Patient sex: M
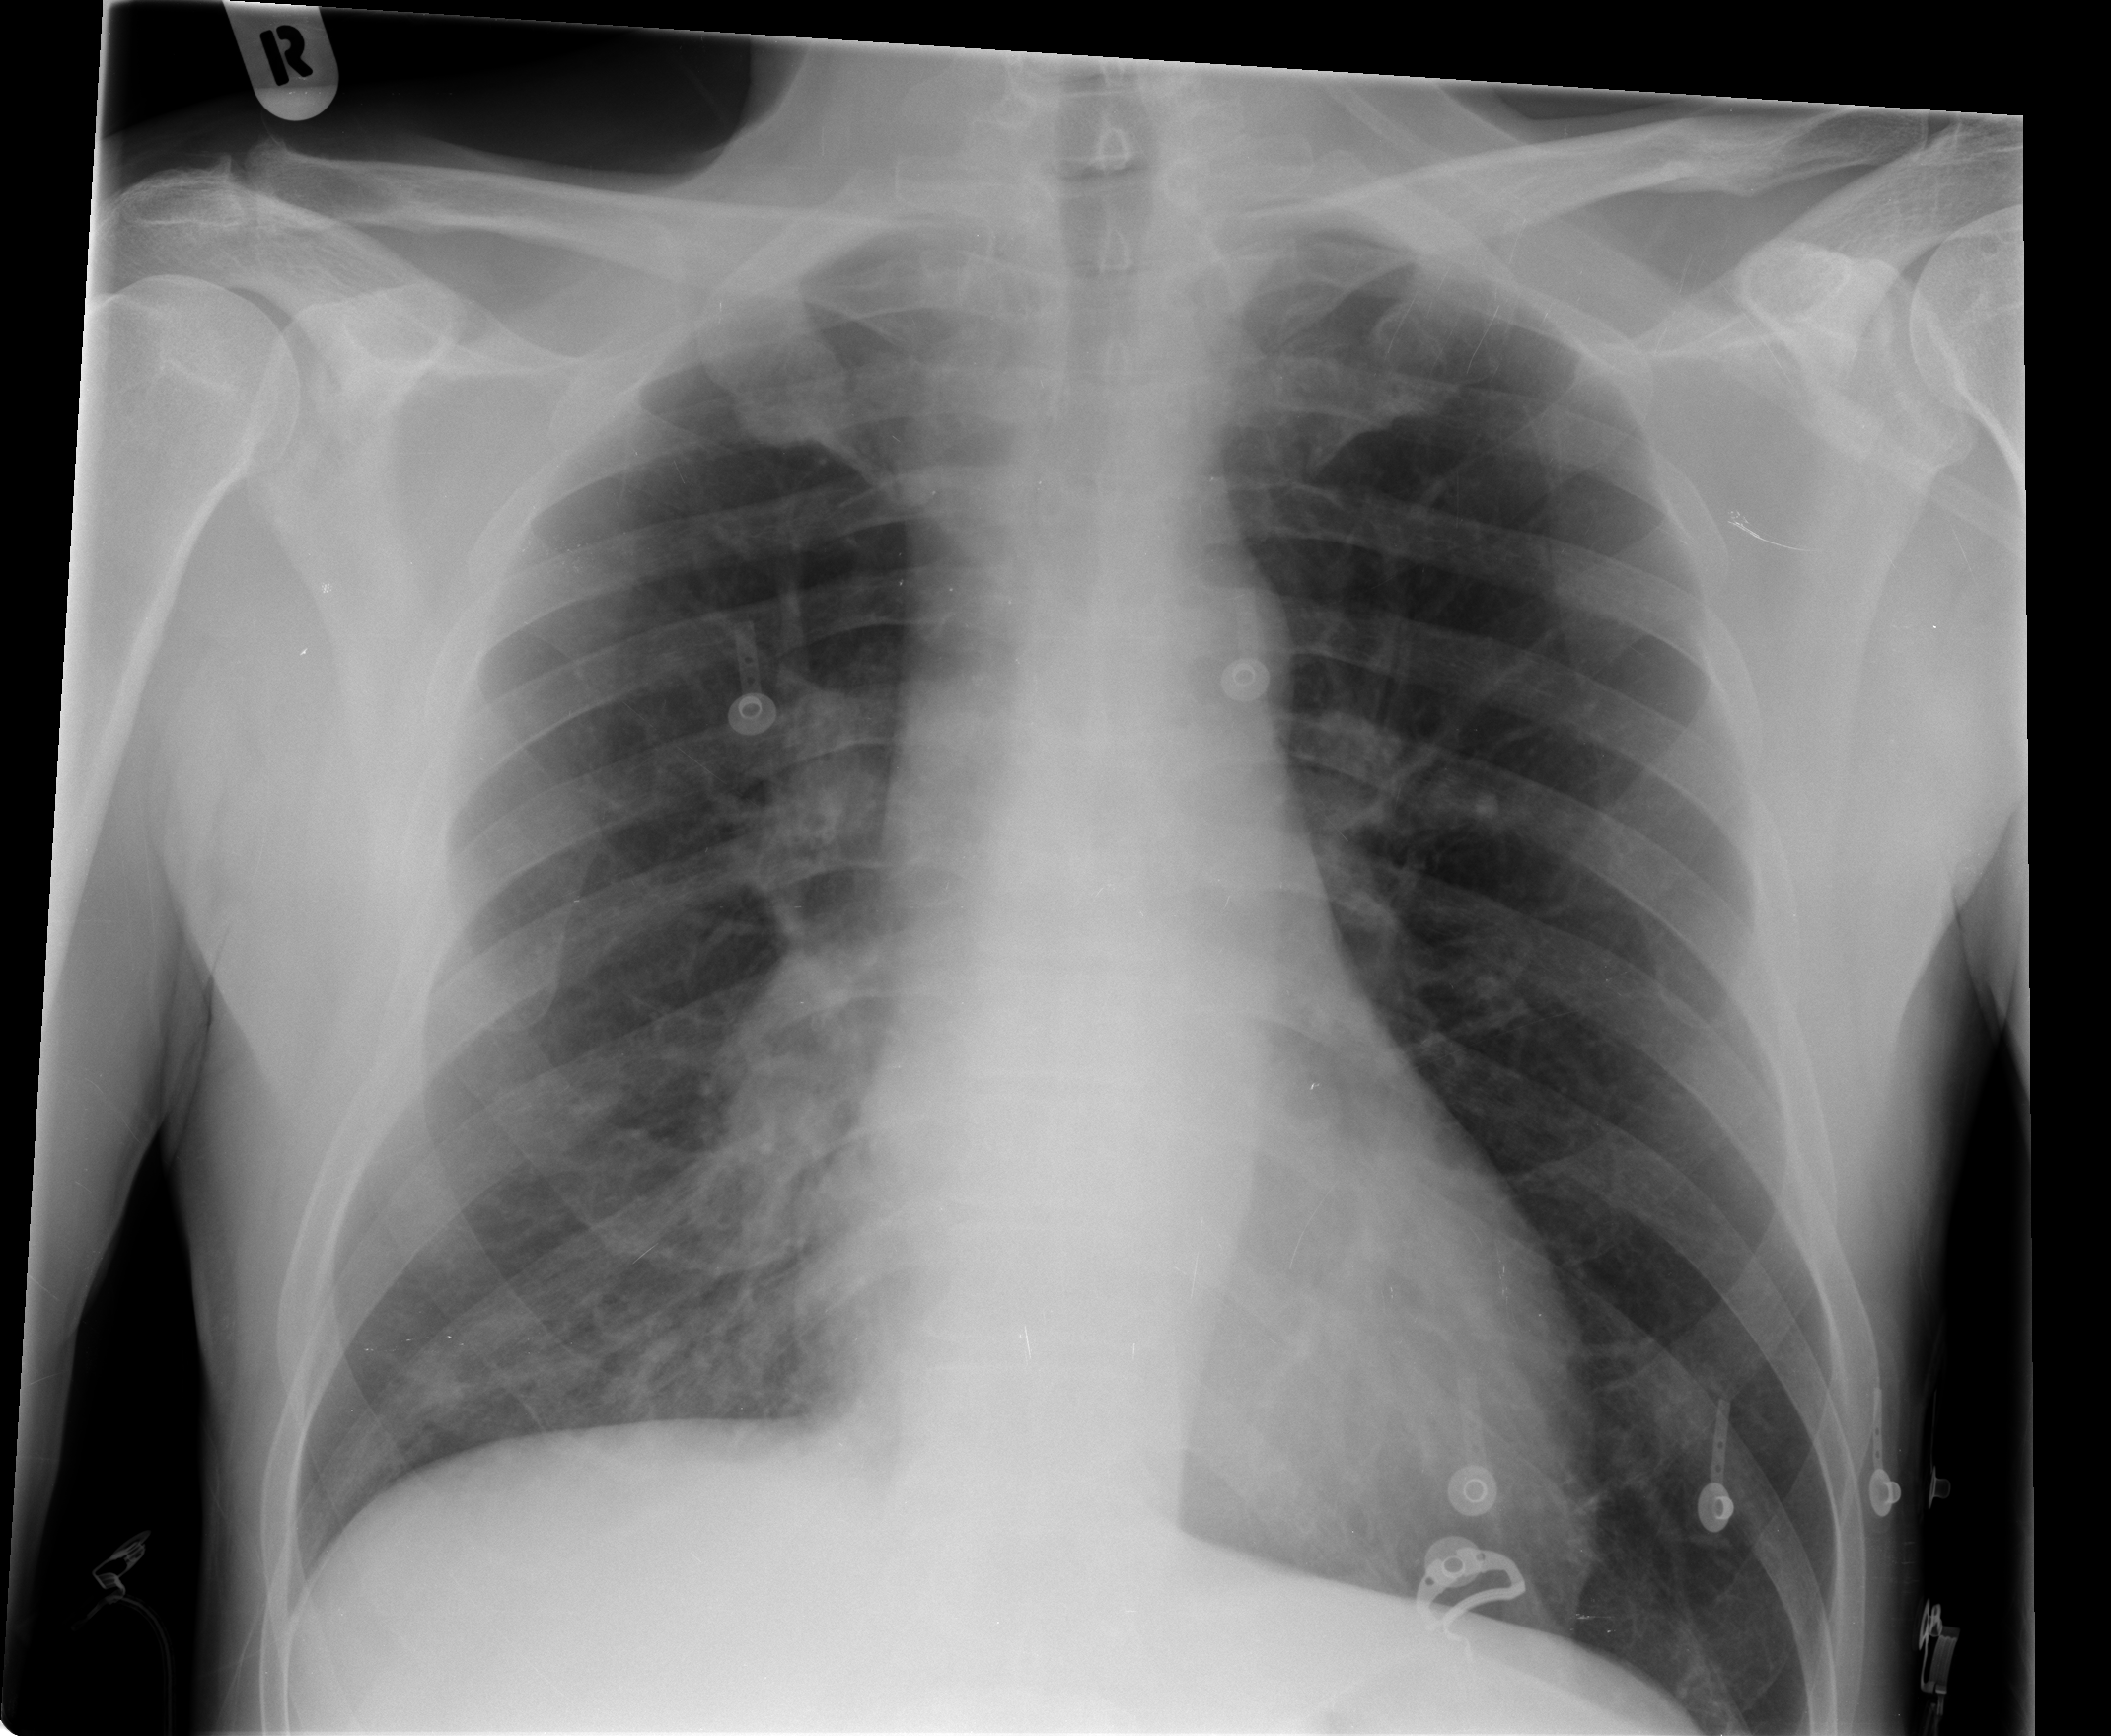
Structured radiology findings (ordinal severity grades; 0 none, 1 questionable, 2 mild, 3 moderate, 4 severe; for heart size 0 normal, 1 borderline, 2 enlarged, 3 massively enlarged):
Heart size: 0
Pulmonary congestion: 0
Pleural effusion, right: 0
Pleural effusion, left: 0
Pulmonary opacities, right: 1
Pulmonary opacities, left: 0
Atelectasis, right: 2
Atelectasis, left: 0